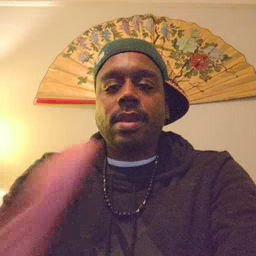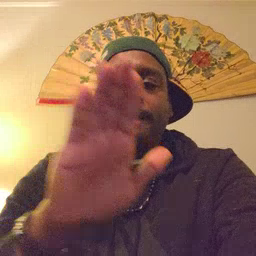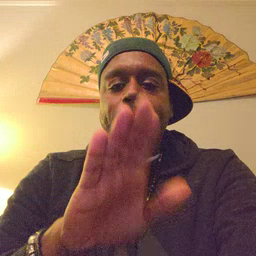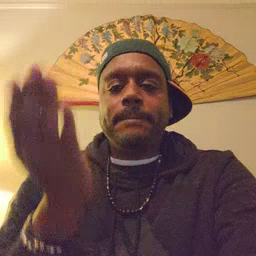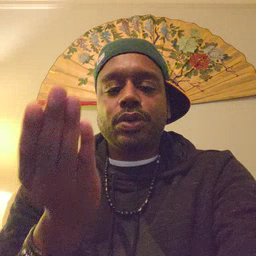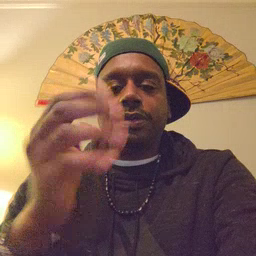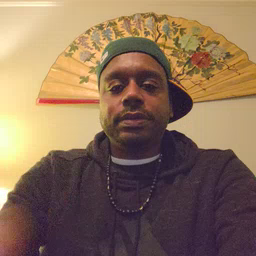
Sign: book